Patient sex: M
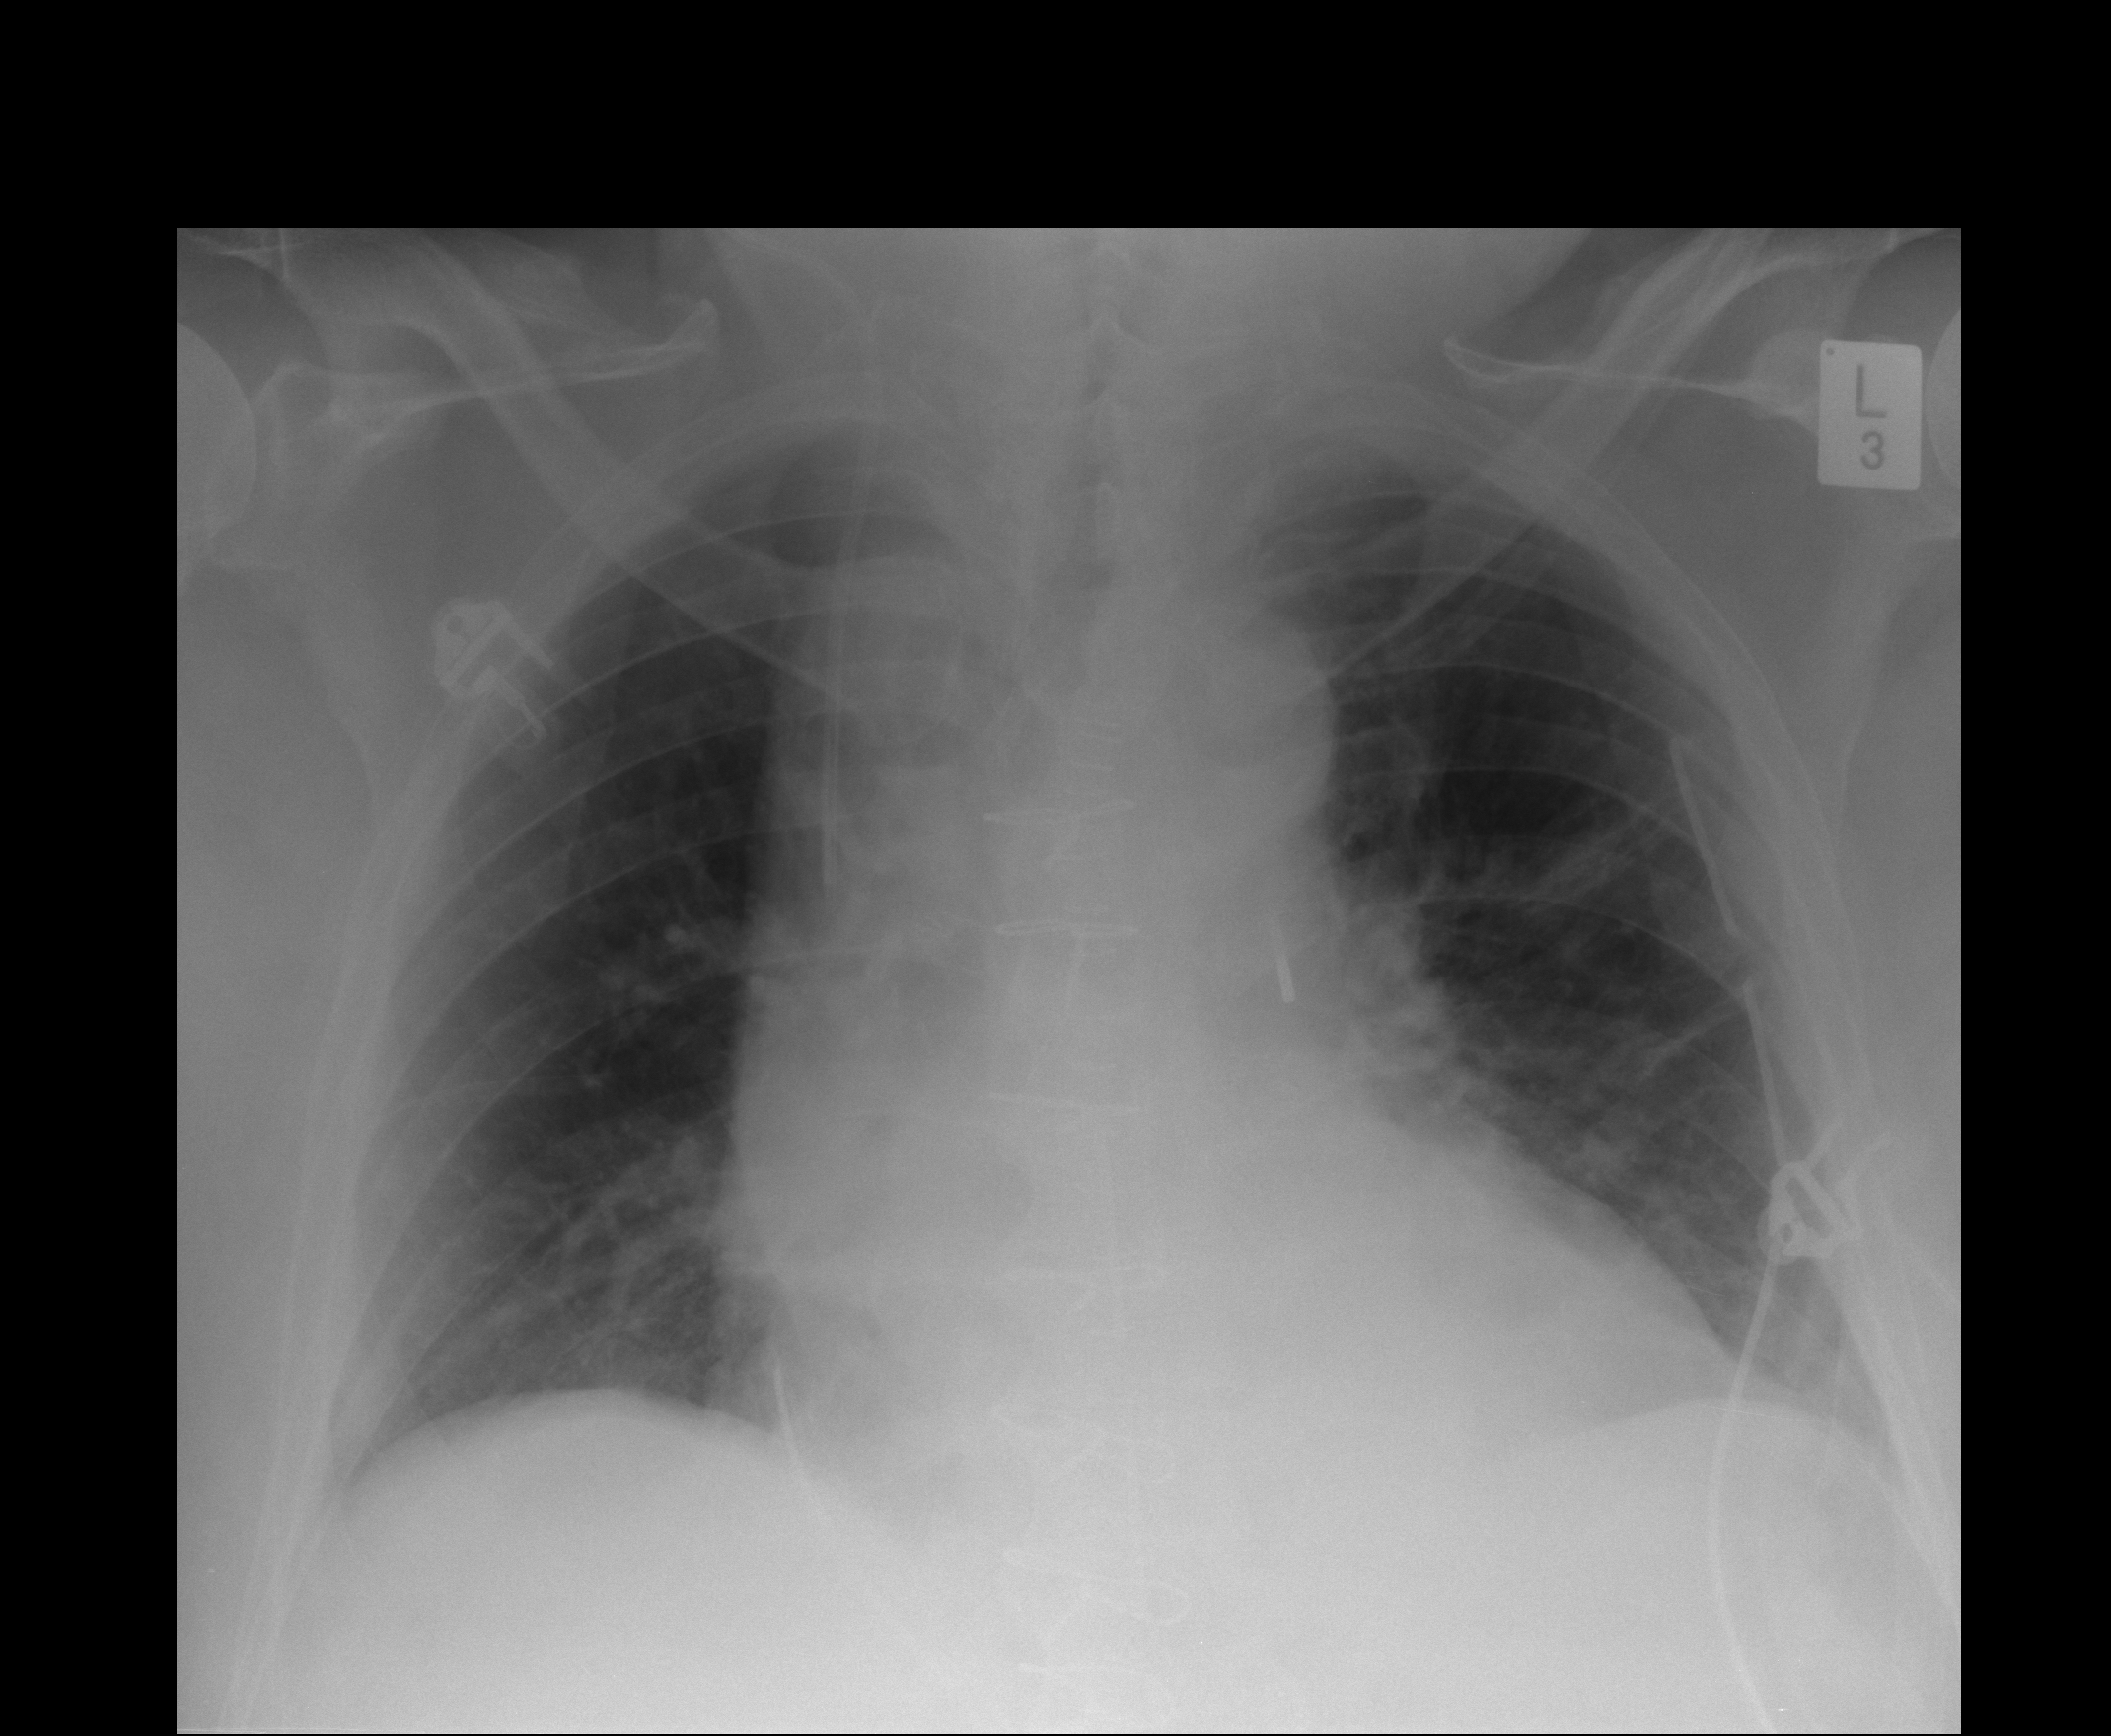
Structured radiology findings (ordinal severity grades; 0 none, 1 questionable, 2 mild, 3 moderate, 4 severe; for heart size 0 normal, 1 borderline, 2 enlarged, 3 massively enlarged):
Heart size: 2
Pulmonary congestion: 0
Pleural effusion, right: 0
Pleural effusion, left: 0
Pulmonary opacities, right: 0
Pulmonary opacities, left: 0
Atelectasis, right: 1
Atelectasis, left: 2